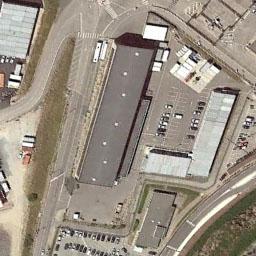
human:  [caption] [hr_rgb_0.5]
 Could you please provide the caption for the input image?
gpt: The buildings in the industrial area are scattered .

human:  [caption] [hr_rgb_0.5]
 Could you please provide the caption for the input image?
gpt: In an industrial area, There are neatly planned factories and roads, Green belts, And parking lots with many cars .

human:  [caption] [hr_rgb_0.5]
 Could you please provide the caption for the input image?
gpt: There are many houses of different shapes and sizes in the industrial zone .

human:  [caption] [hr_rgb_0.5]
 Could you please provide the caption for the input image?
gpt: The industrial area has some workshops and parking lots and some roads go through the industrial area .

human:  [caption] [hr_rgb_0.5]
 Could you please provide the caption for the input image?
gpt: There are some cars on parking lots on the industrial area .